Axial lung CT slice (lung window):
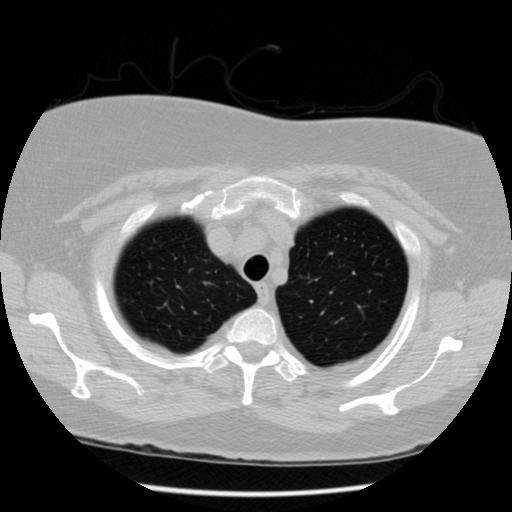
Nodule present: no